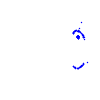
Particle: proton